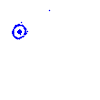
Particle: proton